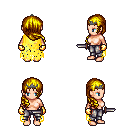
a pixel art fantasy rpg character, female body template, human, light skin, yellow tattered cape, metal pants, blonde right-swept hairstyle, iron tiara, gold gloves, dagger, four views (front, back, left, right), 2x2 character sprite sheet, small pixel art, hard edges, no anti-aliasing